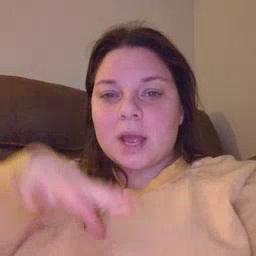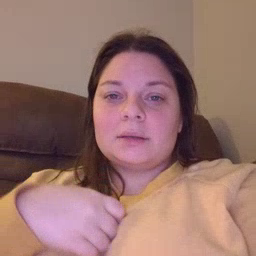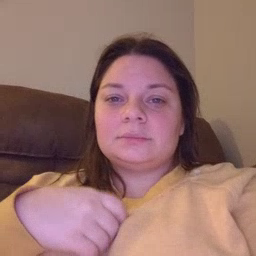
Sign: man